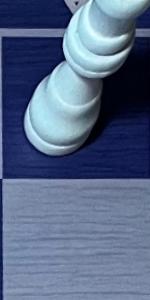
Label: Empty